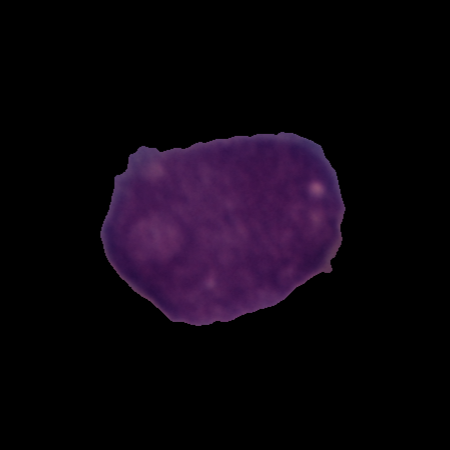
Label: cancer